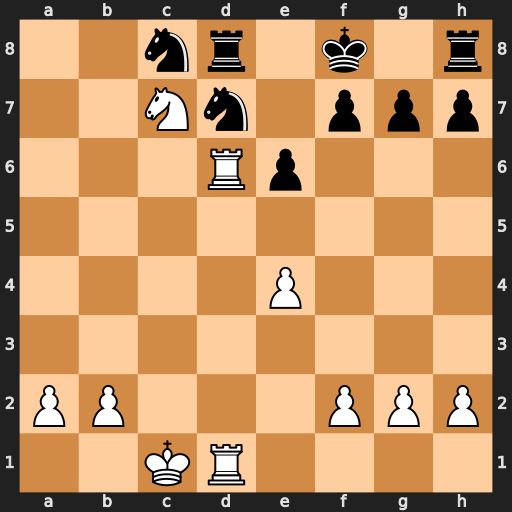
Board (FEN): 2nr1k1r/2Nn1ppp/3Rp3/8/4P3/8/PP3PPP/2KR4
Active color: w
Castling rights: -
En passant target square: -
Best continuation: Rxd7 Rxd7 Rxd7